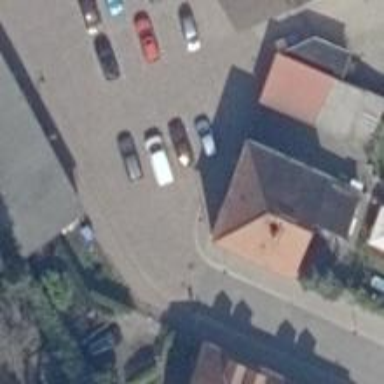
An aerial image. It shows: Living street with sidewalks on both sides.